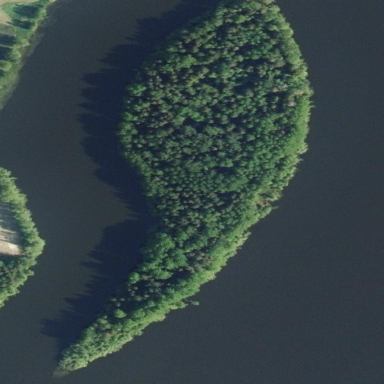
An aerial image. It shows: Islet covered with woodland.